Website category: sports
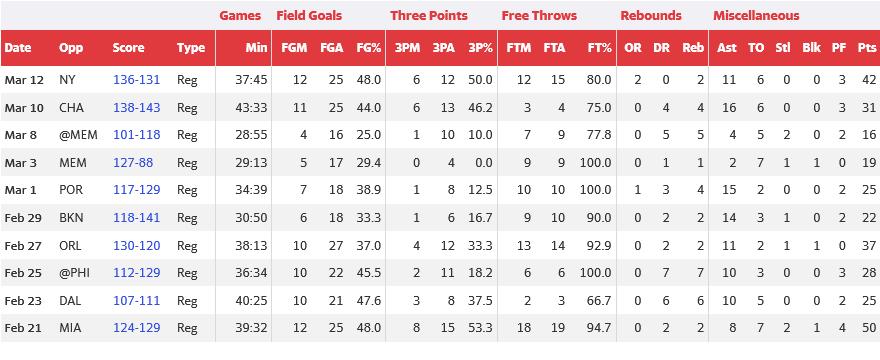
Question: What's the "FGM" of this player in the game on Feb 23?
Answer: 10

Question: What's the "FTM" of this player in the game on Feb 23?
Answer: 2

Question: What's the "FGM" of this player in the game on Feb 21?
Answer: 12

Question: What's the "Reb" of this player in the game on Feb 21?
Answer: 2

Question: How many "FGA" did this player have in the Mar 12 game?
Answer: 25

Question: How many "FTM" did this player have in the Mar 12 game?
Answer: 12

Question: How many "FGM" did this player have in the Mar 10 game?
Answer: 11

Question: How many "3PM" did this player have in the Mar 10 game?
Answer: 6

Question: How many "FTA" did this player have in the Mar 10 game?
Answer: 4

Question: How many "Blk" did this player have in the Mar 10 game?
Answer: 0

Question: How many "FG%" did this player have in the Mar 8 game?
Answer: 25.0

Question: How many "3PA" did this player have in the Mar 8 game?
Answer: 10

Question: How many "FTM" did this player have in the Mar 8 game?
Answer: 7

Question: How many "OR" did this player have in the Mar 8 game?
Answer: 0

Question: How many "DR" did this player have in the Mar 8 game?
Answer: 5

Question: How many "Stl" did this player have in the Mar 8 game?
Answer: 2

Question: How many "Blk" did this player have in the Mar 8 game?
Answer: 0

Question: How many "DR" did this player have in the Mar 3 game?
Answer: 1

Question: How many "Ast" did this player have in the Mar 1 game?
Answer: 15

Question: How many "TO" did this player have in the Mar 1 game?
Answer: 2

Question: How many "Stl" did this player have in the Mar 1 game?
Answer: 0

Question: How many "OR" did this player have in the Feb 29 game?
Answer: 0

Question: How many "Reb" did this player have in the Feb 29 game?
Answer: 2

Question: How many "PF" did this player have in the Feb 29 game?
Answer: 2

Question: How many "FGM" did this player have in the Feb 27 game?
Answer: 10

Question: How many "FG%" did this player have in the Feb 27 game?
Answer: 37.0

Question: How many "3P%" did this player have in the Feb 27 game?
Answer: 33.3

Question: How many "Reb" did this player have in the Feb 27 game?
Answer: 2

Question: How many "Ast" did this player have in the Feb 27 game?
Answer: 11

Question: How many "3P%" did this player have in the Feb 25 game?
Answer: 18.2

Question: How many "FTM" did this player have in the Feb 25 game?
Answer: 6

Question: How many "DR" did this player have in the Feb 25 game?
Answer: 7

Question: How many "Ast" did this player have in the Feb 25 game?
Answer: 10

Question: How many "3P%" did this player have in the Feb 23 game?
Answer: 37.5

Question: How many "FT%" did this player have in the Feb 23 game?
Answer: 66.7

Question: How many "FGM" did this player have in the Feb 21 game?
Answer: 12

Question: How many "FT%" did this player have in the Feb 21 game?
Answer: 94.7

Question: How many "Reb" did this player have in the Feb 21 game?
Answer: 2

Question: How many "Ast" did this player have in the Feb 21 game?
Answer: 8

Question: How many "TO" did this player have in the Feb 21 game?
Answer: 7

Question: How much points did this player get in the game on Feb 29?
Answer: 22

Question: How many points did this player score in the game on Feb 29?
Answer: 22

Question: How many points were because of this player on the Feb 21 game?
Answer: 50